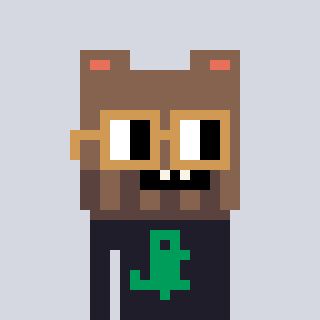
a pixel art character with square brown glasses, a bear-shaped head and a grayscale-colored body on a cool background